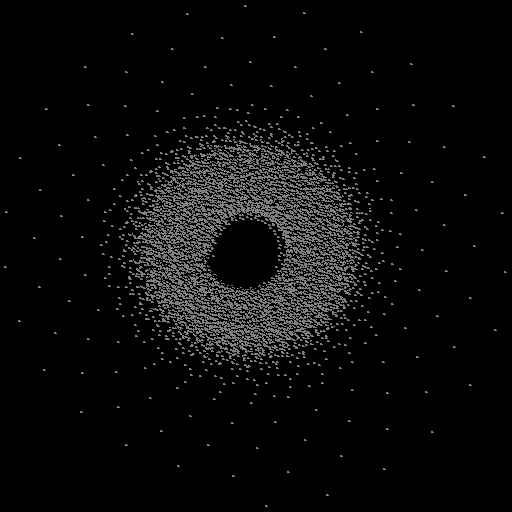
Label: sunflower